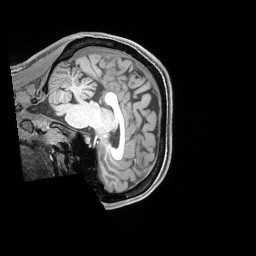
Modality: T1w
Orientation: sagittal
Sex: female
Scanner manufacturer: siemens
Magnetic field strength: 3 T
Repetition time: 2.4 s
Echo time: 0.00222 s